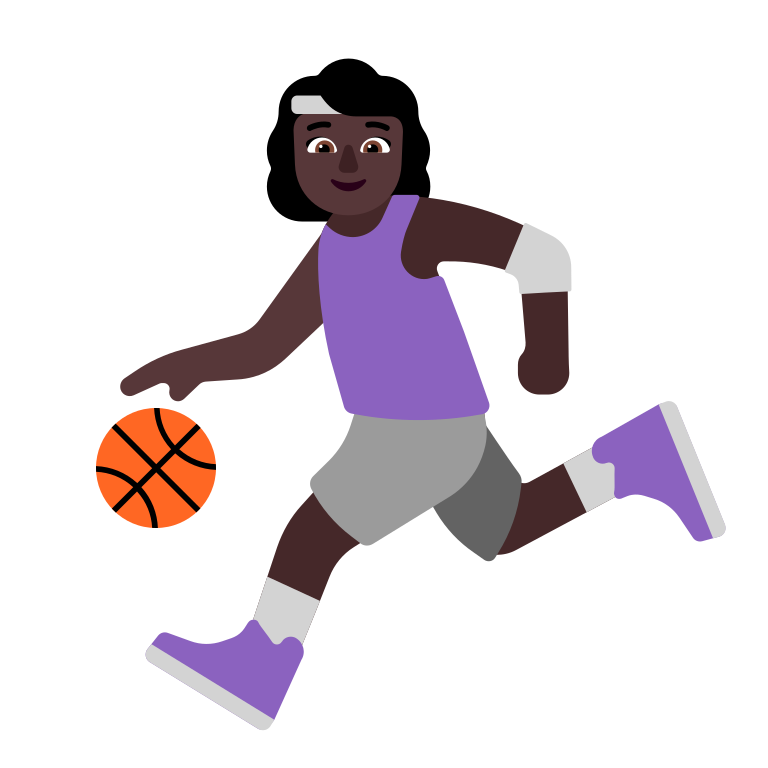
woman bouncing ball flat dark